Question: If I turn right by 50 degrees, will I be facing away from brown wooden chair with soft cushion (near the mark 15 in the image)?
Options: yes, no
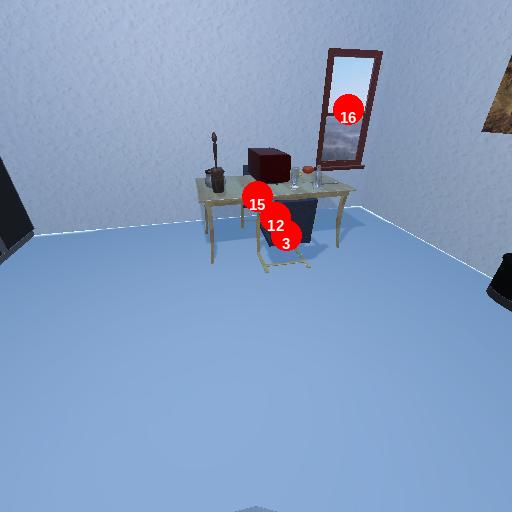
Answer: yes